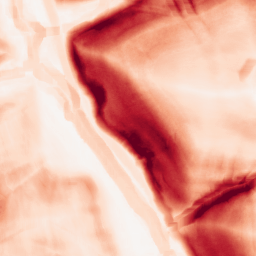
Category: morphological
Decomposition family: morphological_square
Decomposition parameters: operation: gradient
size: 10
Upsampling method: sinc_hamming
Upsampling parameters: scale: 2
kernel_size: 16
Upsampling scale: 2